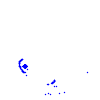
Particle: pion